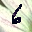
Label: 6